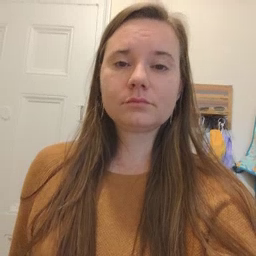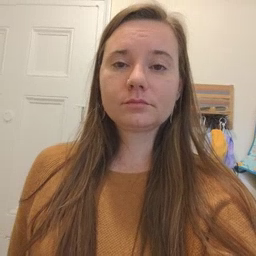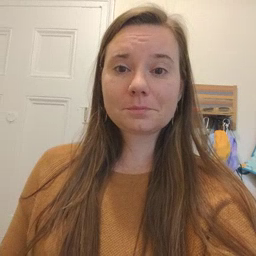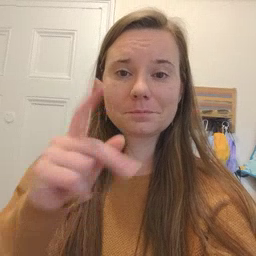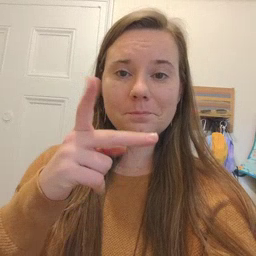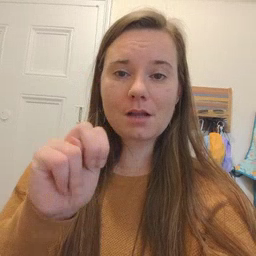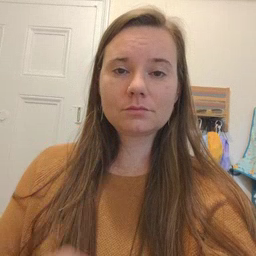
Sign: pen